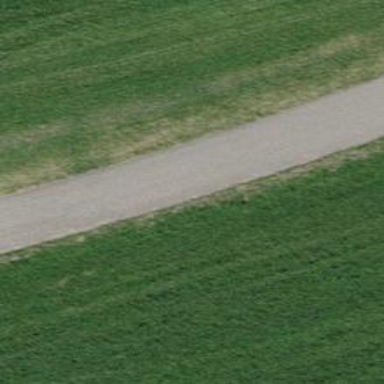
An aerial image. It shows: Track with grade1 tracktype.